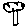
Label: tree